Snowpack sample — Snodgrass Mountain, Crested Butte, Colorado (2/4/25, 12:06 PM MST)
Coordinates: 38.923, -106.968
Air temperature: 35 °F
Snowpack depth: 80 cm
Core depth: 50 cm
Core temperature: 30.2 °F
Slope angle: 14°, slope face: 78°
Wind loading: low
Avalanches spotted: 0
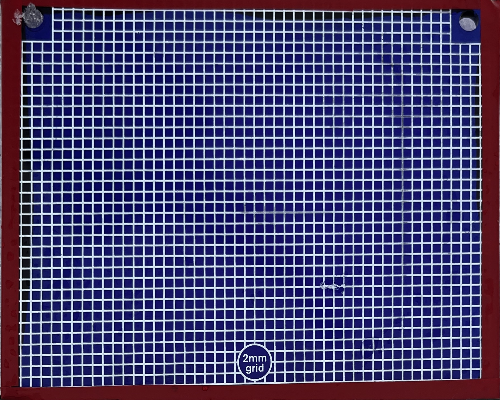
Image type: profile
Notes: No avalanches nearby, unusually warm weather for the last month reported by residents, Collected 25 yards from treeline